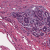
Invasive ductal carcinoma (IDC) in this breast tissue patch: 0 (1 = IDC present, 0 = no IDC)